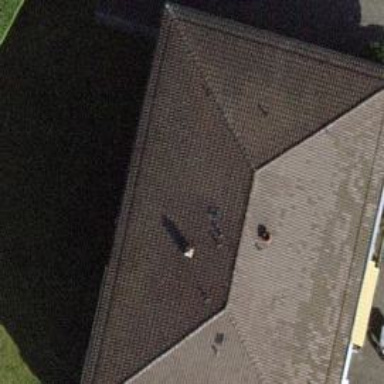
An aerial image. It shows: Building with hipped roof shape.